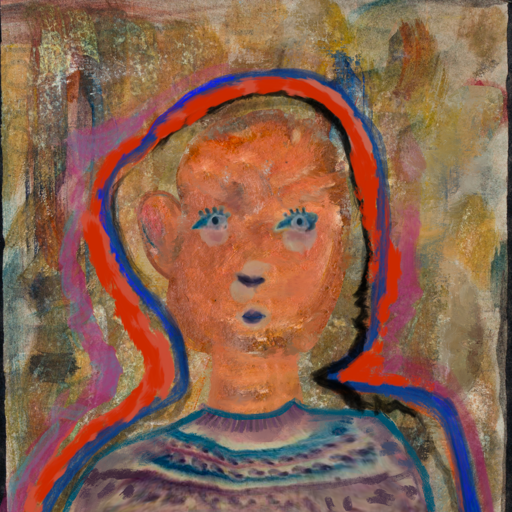
Background: Pipe, Head And Neck Front: Boggyland, Face Front: Hill_Girl, Bust: HillGirl, Hair Front: Experience, Head Accessory: Blank, Second Necklace: Blank, Necklace: Blank, Baby: Blank